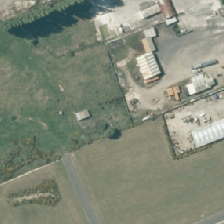
Land cover: urban_parkland